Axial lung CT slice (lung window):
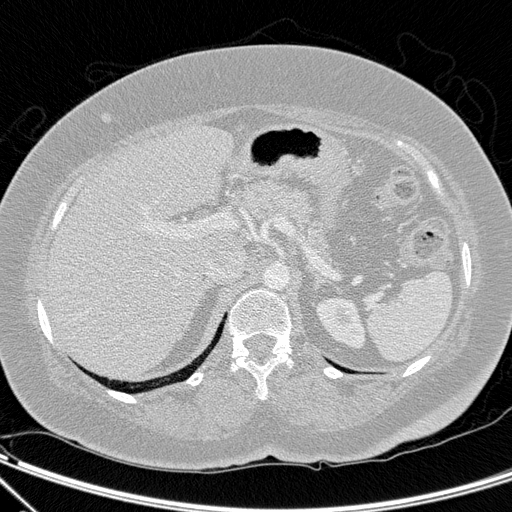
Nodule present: no